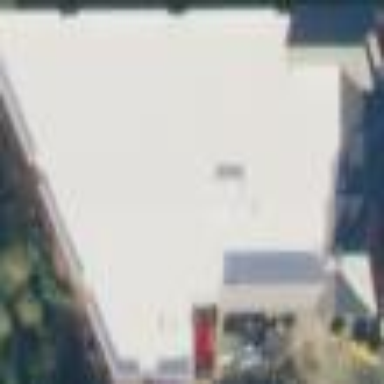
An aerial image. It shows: Building used for storage rental.